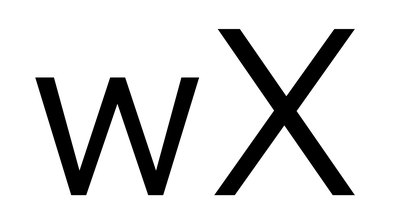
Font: InstrumentSans_Regular